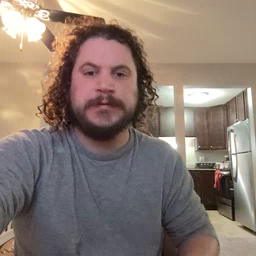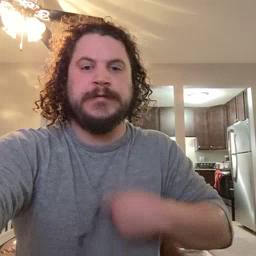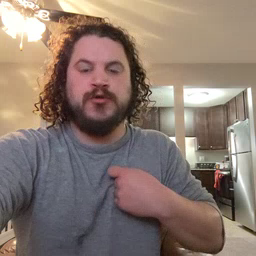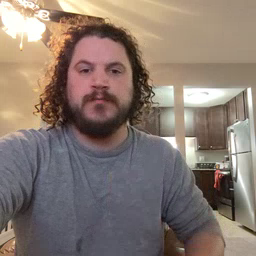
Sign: zipper